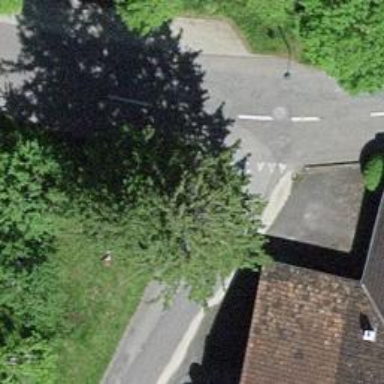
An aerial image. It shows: Bus stop with platform for public transport.